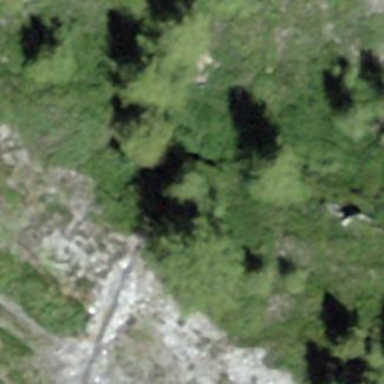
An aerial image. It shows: Forest area.